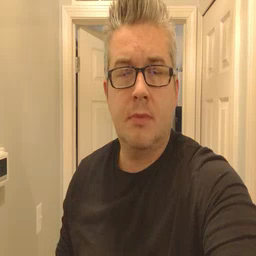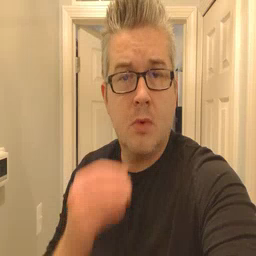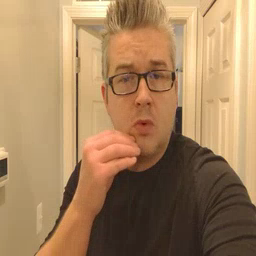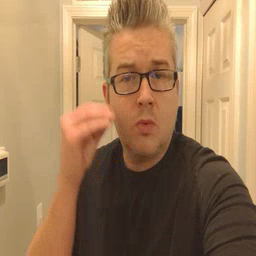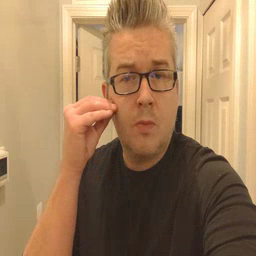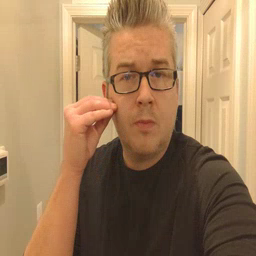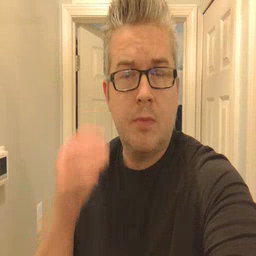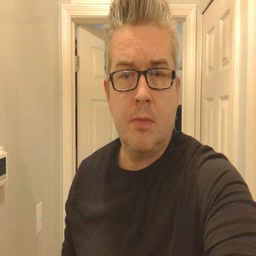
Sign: home